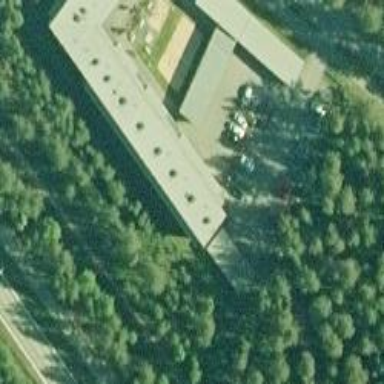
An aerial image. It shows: Asphalt parking area.